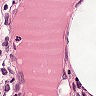
Metastatic tissue present: no